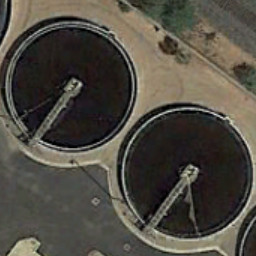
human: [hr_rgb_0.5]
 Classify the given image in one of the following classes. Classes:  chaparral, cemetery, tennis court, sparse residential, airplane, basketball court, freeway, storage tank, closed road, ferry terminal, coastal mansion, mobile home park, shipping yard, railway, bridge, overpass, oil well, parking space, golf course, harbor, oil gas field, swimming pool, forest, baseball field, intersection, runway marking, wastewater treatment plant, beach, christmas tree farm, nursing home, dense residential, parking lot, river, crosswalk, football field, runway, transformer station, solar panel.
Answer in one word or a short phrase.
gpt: wastewater treatment plant